Question: How can "size in bytes" of a array of some datatype be determined?
What makes me ask this is a question from <URL>.
The question is as follows:

And the accepted answers by the board are '(space occupied by one of those data types*no of elements in the array)'
For example , one 'int' array of '10' objects is said to take '4*10=40Bytes'
But my question is, wouldn't the array have to store it's length and indexes somehow(increasing it's size on memory), or am I misunderstanding the question?
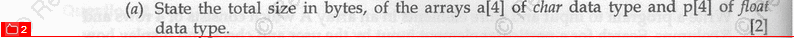
Answer: Your understanding is indeed correct. The official answer adopts a simplistic view of how arrays are stored.
There is a fixed cost associated with every object. Additionally, arrays need to keep track of their size and possibly other things.
The answer also ignores issues such as padding, alignment, etc.